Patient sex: F
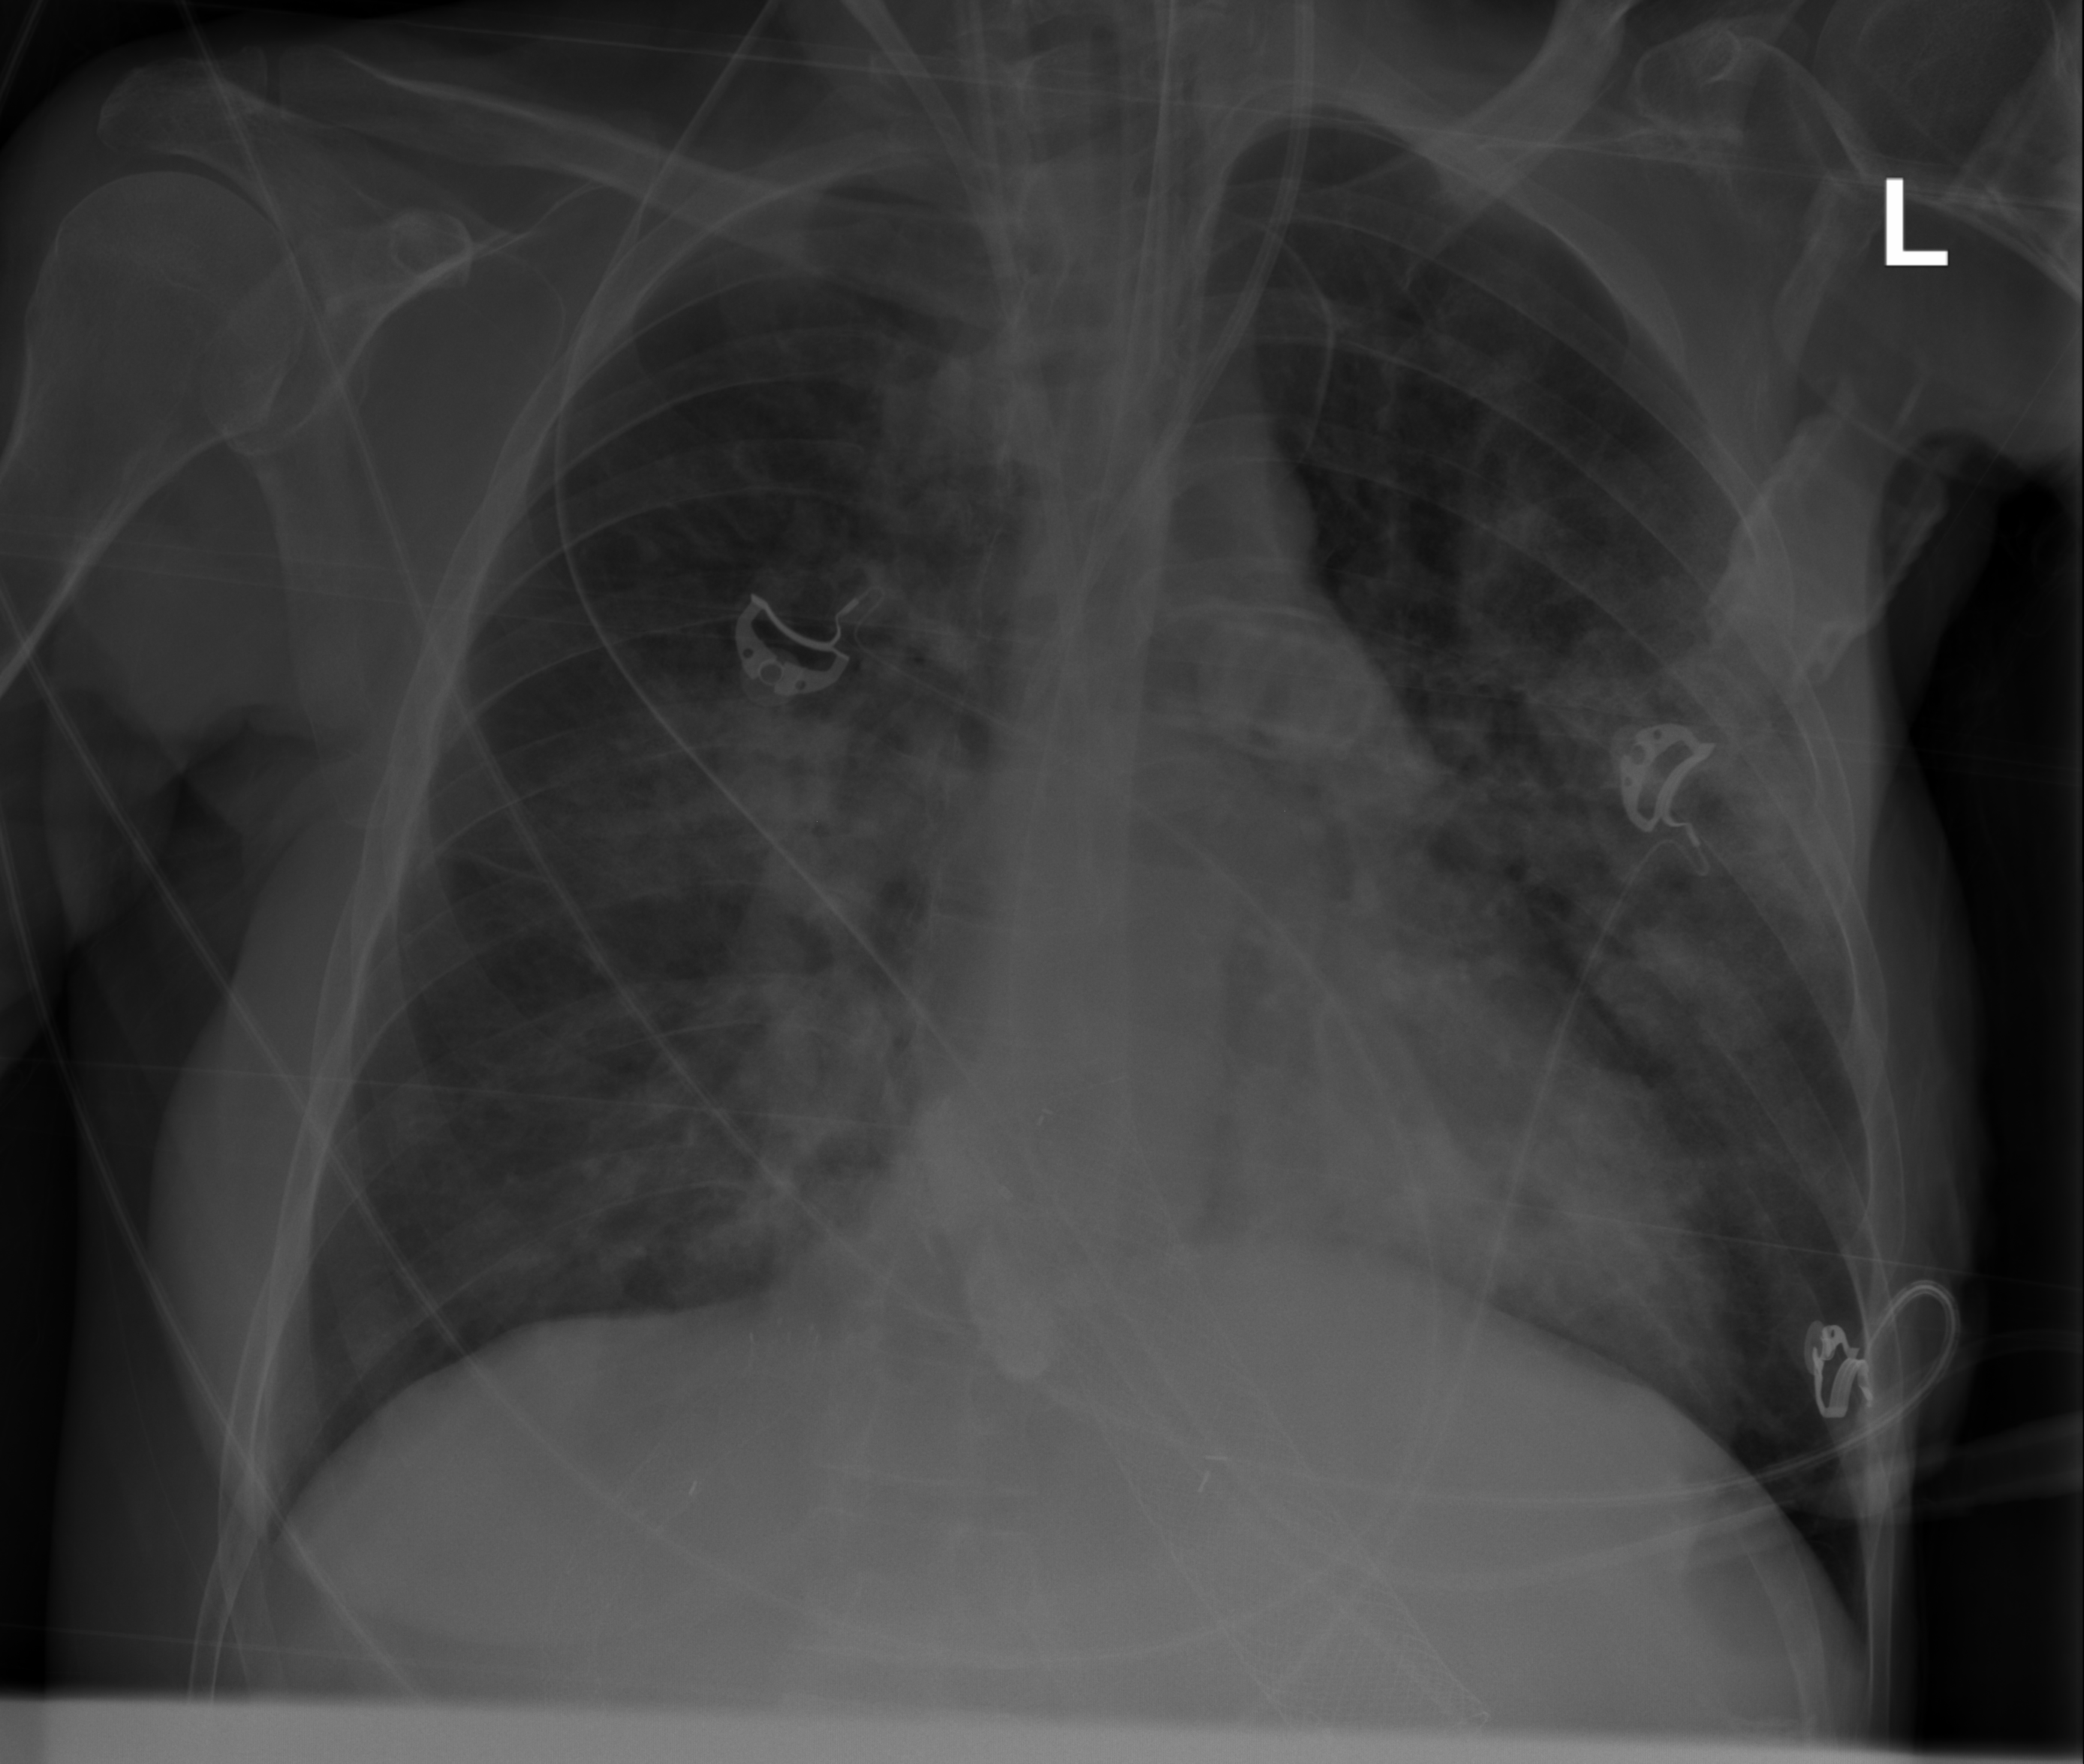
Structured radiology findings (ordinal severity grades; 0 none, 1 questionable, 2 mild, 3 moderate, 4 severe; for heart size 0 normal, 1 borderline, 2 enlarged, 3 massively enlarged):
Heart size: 0
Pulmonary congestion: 0
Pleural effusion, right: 0
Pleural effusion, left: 0
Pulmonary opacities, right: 2
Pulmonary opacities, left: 3
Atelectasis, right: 0
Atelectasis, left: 0